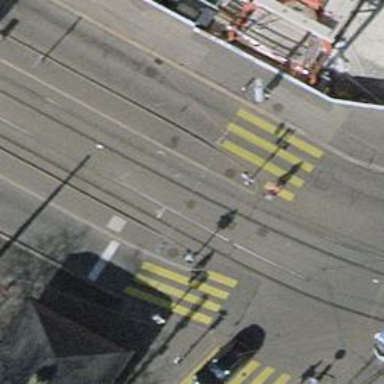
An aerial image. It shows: Tram stop with public transport stop position for trams.